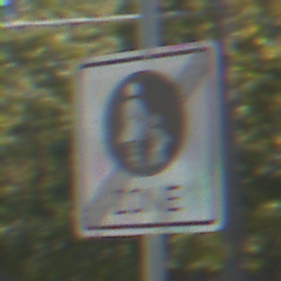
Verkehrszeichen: EndeFussgaengerzone
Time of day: Midday
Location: Outdoor (Urban)
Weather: Clear
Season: NotSpecified
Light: Natural